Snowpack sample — Buffalo Mountain, Silverthorne, Colorado, USA (2/22/26, 2:02 PM MST)
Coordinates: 39.622, -106.113
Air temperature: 33 °F
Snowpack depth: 63 cm
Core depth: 40 cm
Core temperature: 26.6 °F
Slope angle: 11°, slope face: 116°
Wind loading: low
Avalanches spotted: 0
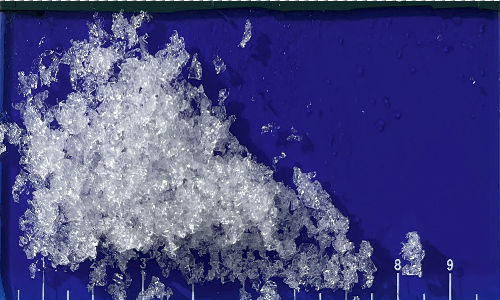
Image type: core
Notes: In a firebreak similar to site 1, minimal wind loading with no spotted avalanches (not many faces in view though)